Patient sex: M
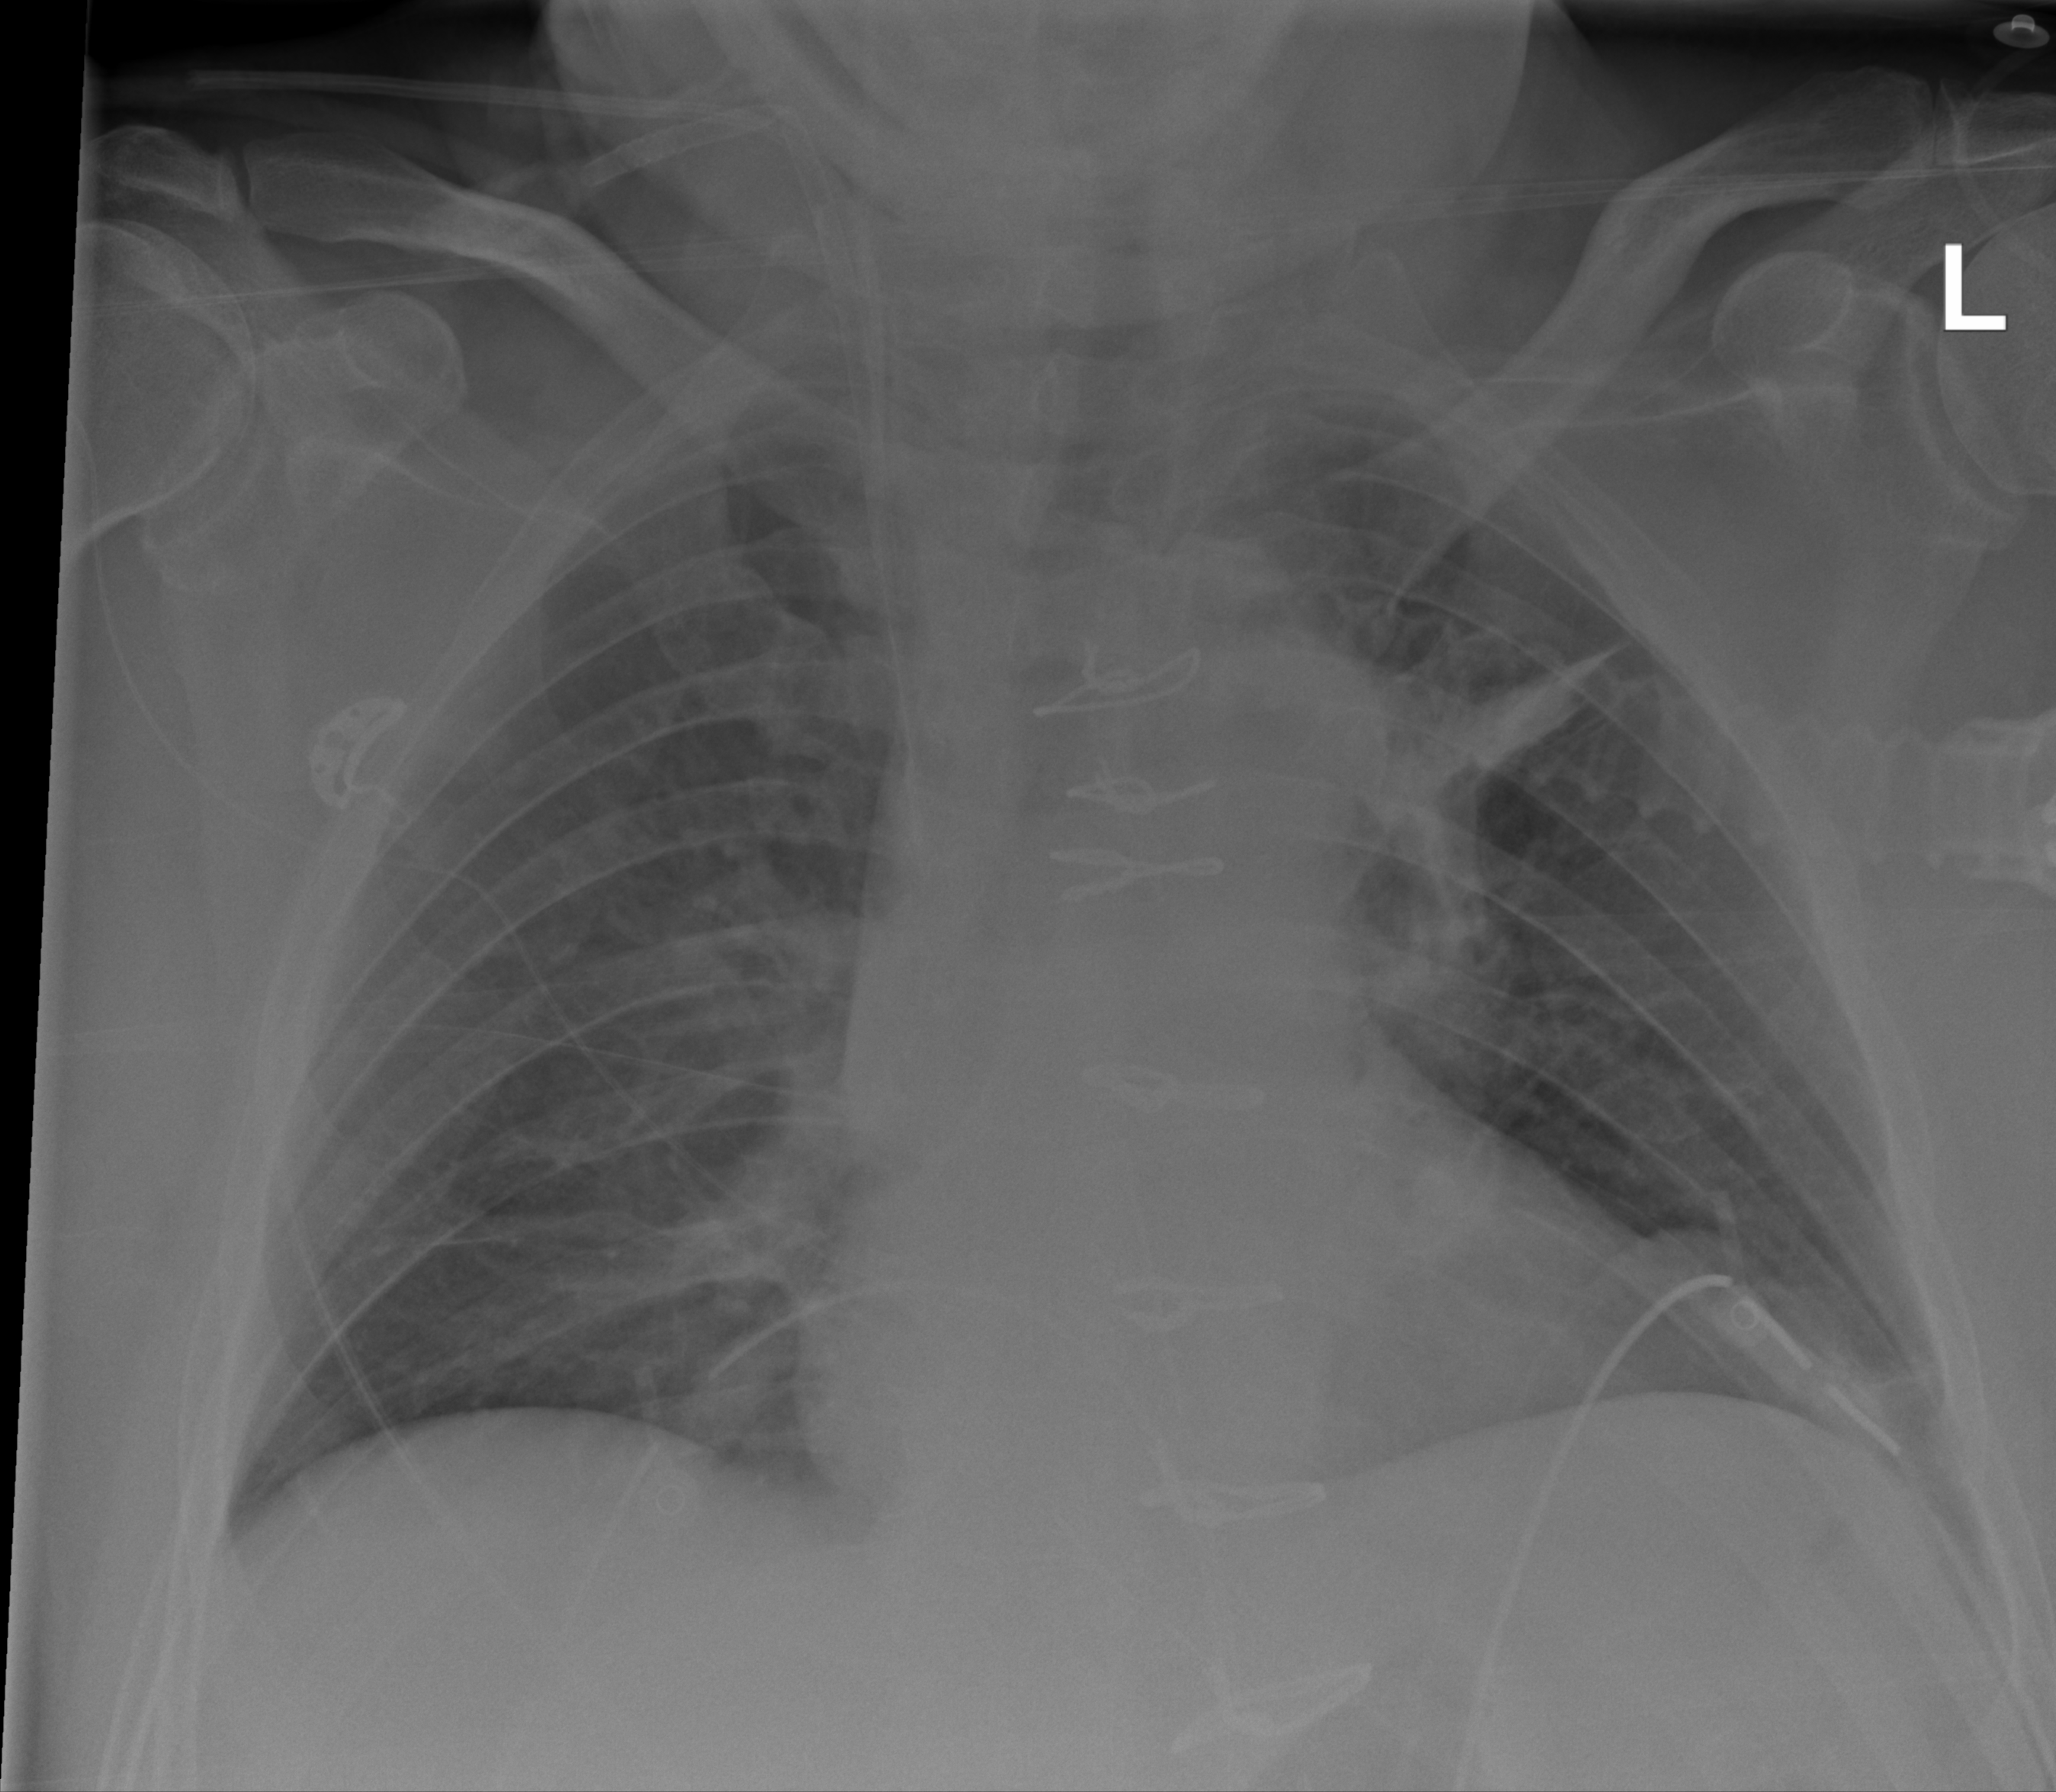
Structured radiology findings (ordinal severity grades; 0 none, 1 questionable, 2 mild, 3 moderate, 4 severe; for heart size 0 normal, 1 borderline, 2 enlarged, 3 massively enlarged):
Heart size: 2
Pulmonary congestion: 2
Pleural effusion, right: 0
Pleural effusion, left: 0
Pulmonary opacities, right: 0
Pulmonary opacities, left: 0
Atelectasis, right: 2
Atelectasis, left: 2